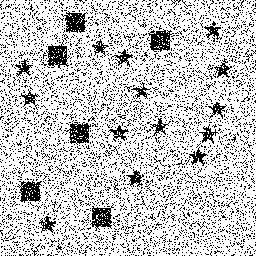
Squares: 6
Triangles: 0
Stars: 14
Total shapes: 20